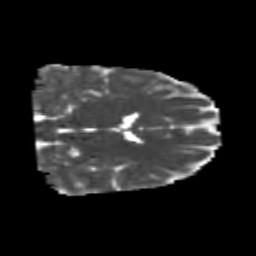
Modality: MD
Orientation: coronal
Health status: healthy
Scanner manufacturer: philips
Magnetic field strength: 3 T
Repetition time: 6.964 s
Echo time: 0.092 s